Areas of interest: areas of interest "North District of East Huang Chenggen South Street Community"
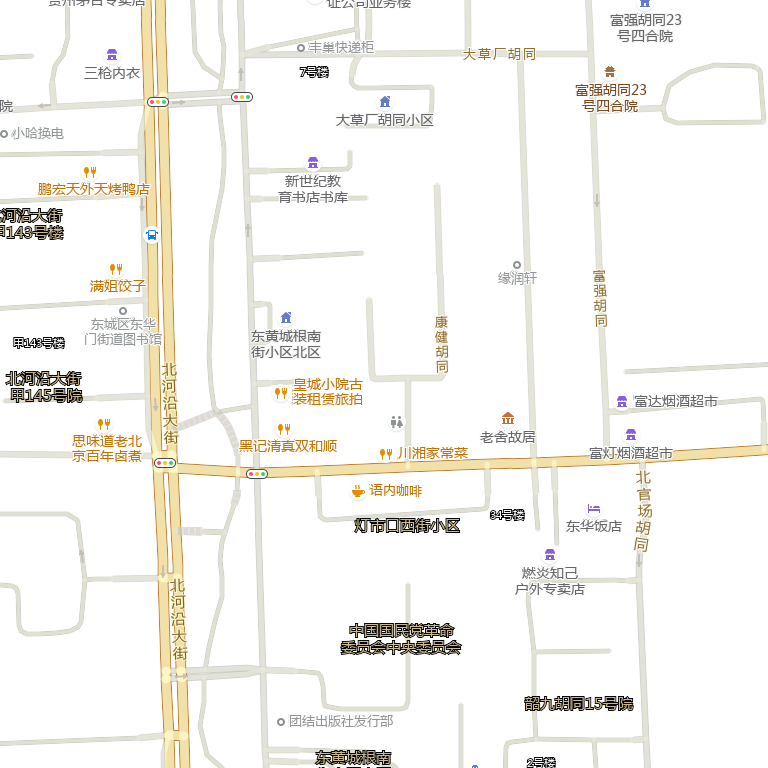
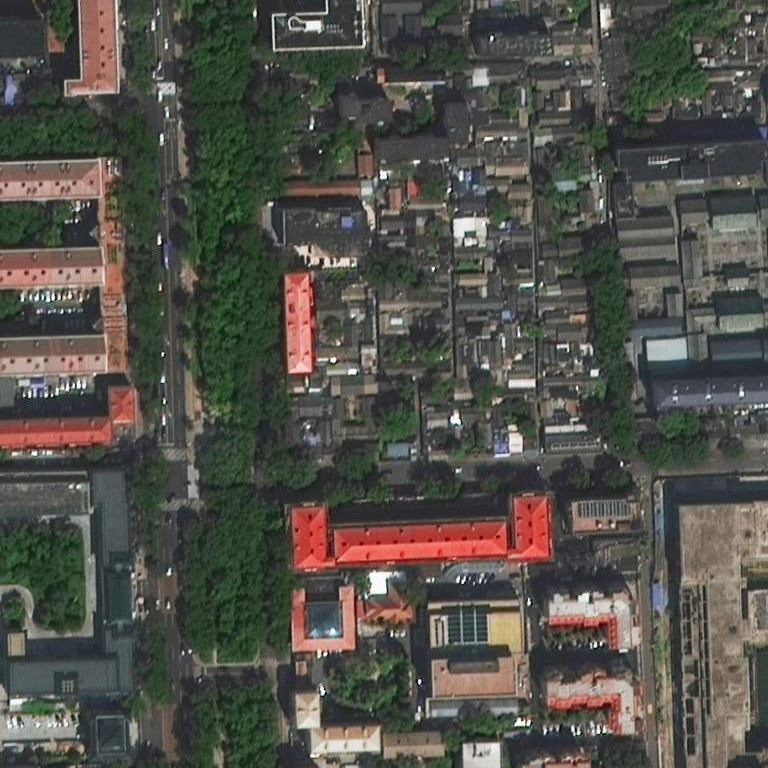